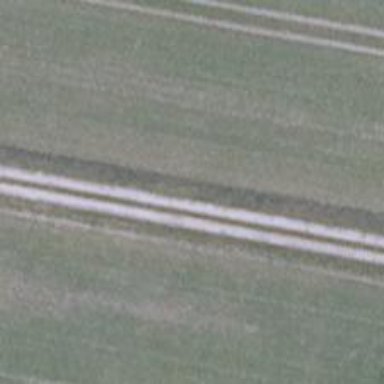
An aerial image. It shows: Sandy track road with grade3 tracktype.